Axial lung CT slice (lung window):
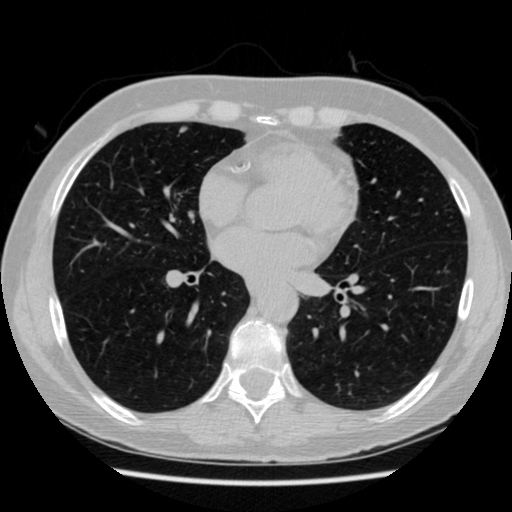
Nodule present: yes
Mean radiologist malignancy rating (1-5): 2.25